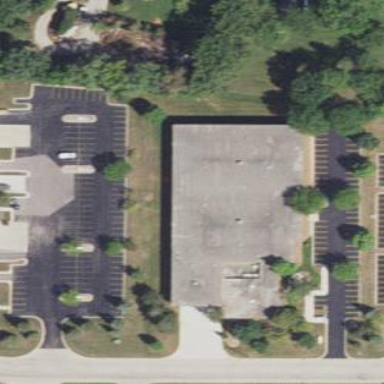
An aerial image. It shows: Commercial building.